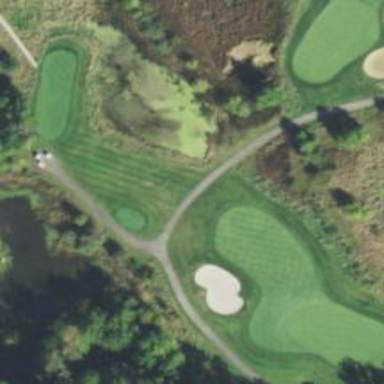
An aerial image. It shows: Path for both road and golf.